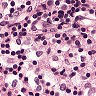
Metastatic tissue present: no